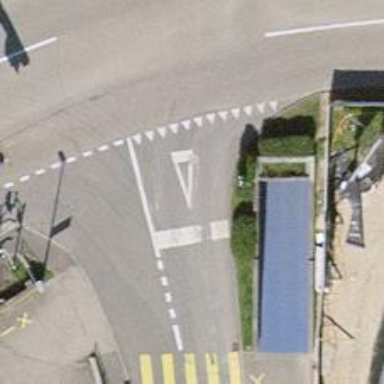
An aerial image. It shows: Road with traffic signals.